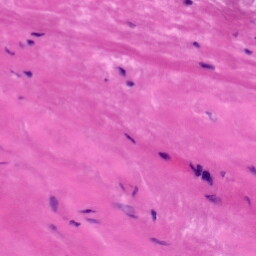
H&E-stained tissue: Tonsil